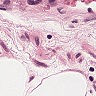
Metastatic tissue present: no